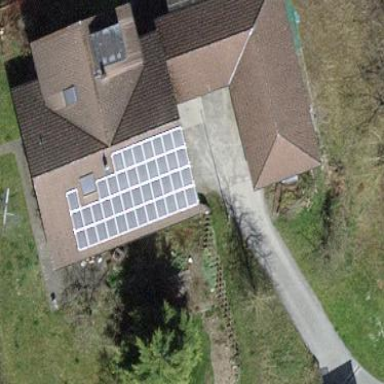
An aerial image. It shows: Solar power generator using photovoltaic method with solar photovoltaic panel types.